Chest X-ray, PA view. Patient: 52 years old, sex M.
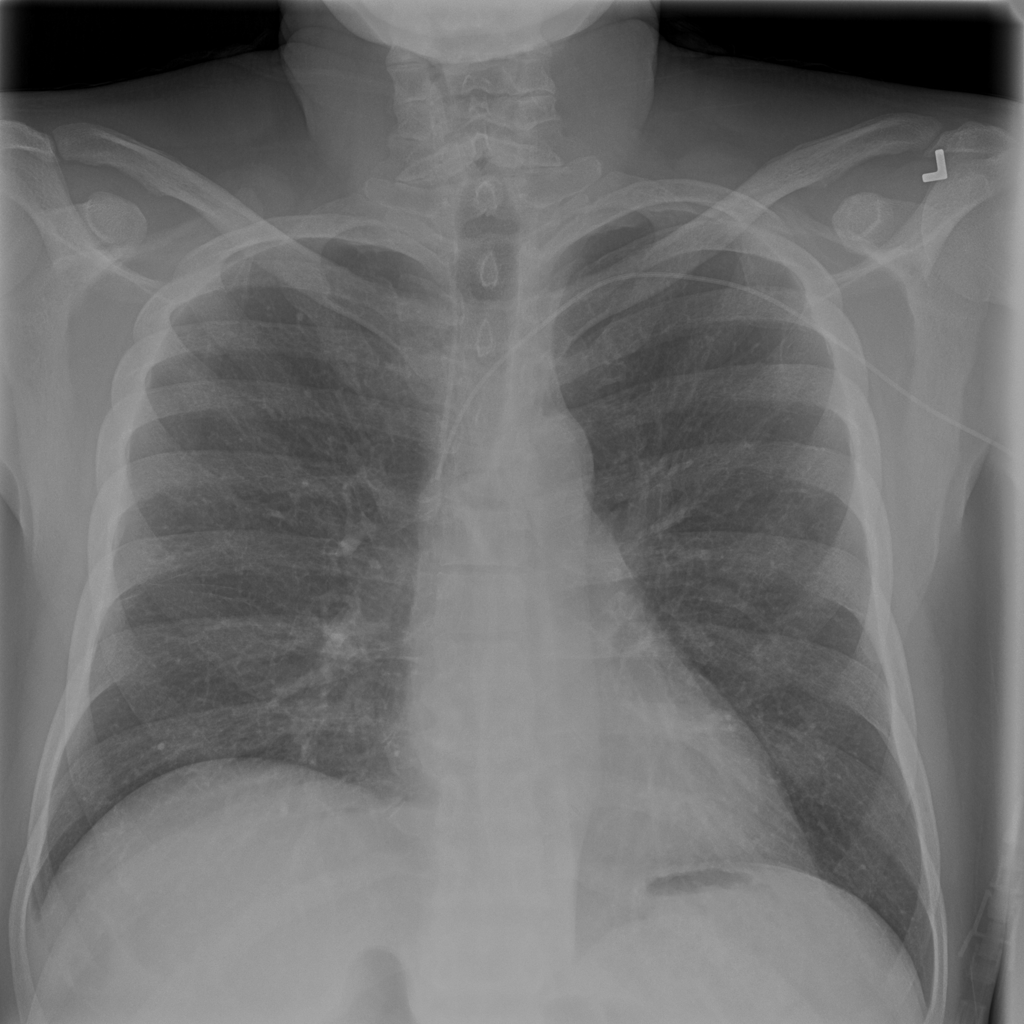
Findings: Infiltration